Question: I have a somewhat convoluted issue where I need to call a WCF web service from a SQL Server 2005 stored procedure.
While researching I discovered that the only version of .NET SQL Server 2005 will natively support it 2.0 - yet I needed to use a client to consume the web service written for .NET 4. After playing around with some workaround to try to get SQL Server to recognize a .NET 4 DLL I decided to simply create a .NET 2 CLR stored procedure and use a wrapper class written in .NET 4 exposed as COM in order to call my web service.
I found several guides dealing with how to use a .NET 4 dll with .NET 2 as a COM dll (<URL> yet am still struggling.
My "wrapper class" (.NET 4) looks like this:
'''
namespace Wrapper
{
[Guid("4C1D992C-4965-49B2-A694-33810A3B9775")]
[ComVisible(true)]
public class WrapperClass
{
public bool Process(Guid ID)
{
}
}
}
'''
I've added the app.manifest file as suggested by the second link above. However, when I add the generated DLL to my .NET 2 sql server project, it fails to build with the following message:
'''
1>c:\Windows\Microsoft.NET\Framework4.0.30319\Microsoft.Common.targets(1578,5): Warning: MSB3274: The primary reference "Wrapper" could not be resolved because it was built against the ".NETFramework,Version=v4.0" framework. This is a higher version than the currently targeted framework ".NETFramework,Version=v2.0".
'''
What am I doing wrong here? I tried not adding the DLL as a reference at all but then the code does not even compile.
Alternatively, is there another (easier) way I can approach this issue?
EDIT: I can't directly add a web reference either:

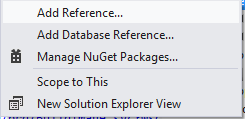
Answer: I ended up just using <URL>'s suggestion and generating a client using WSDL that didn't use 'System.ServiceModel'. As a result I made my CLR assembly .net 2.0 and it worked fine.